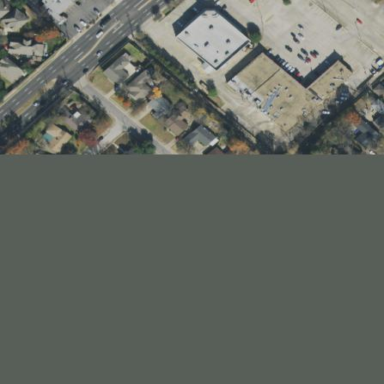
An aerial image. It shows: Retail area.